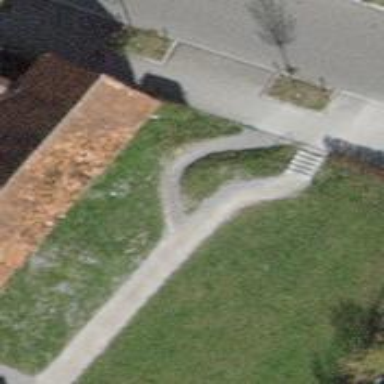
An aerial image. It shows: Unpaved footway.